Question: I am trying to convert a request object to an array in laravel using collections... but it keeps telling me toArray method does not exist even after adding the collection name space.
added both of the below namespace individually tested and still not working.
'''
// use Illuminate\Database\Eloquent\Collection as Collection;
use Illuminate\Support\Collection as Collection;
'''
'''
$some = $request->file('app')->toArray();
dd($some);
'''

to derail a bit, I am doing this because for some reason i can see that the extention is clearly an APK file in the die dump in the picture, but my app wont recorgnize that and validate, keeps telling me that file must be app even after inputting '// 'app'=>'required|mimes:application/vnd.android.package-archive''
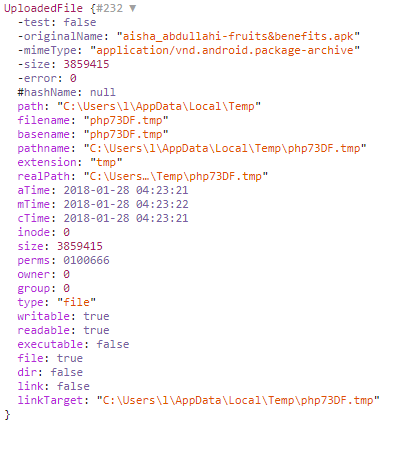
Answer: $request->file(...) return a Illuminate\Http\UploadedFile:
<URL>
<URL>
So you won't be able to use toArray like that.
If you want to convert your object, you can first try to json_encode:
'''
$some = json_encode($request->file('app'));
dd($some);
'''